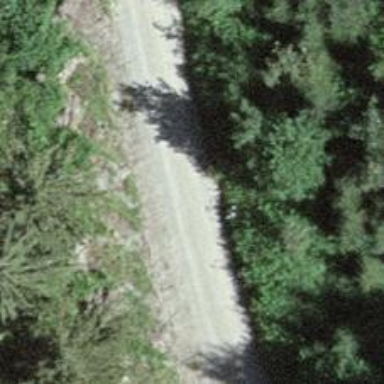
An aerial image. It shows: Track with grade2 tracktype.